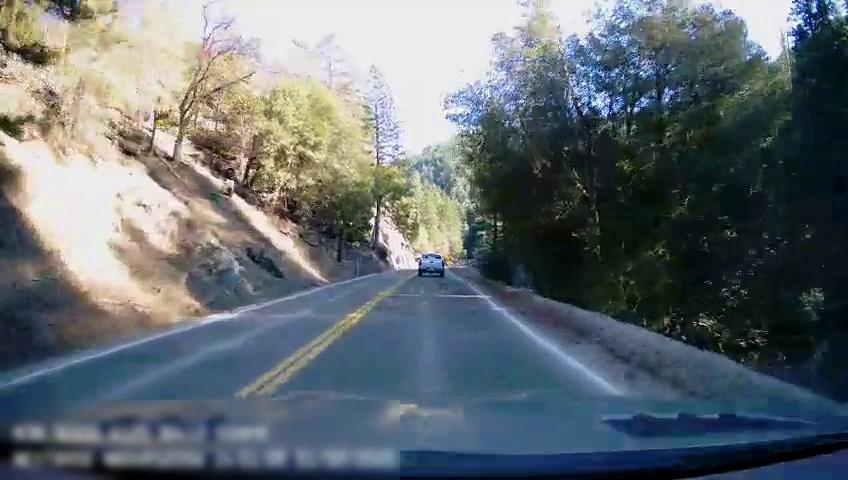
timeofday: Day
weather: Sunny
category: Drivable Space
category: Drivable Space
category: Vehicles | Truck
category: Lanes | Opposite Lane
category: Lanes | Current Lane
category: Lanes | Opposite Lane
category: Lanes | Current Lane